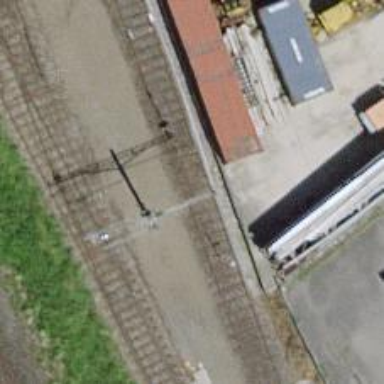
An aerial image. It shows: Single-track spur railway line.